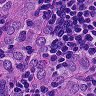
Metastatic tissue present: yes